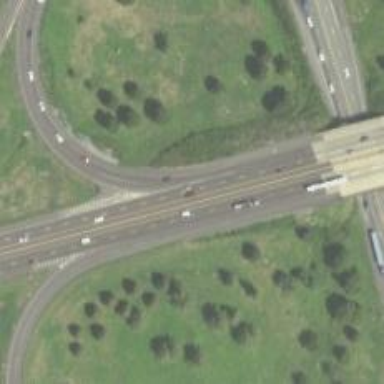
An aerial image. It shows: Motorway junction.